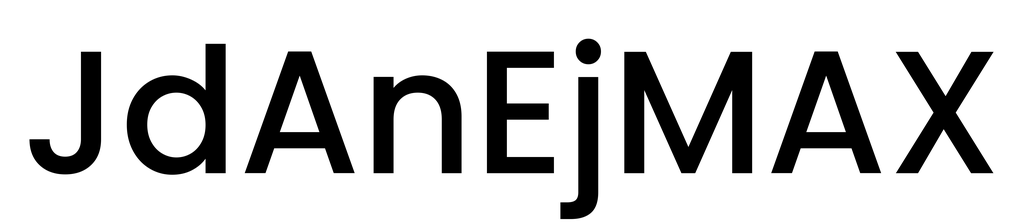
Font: Poppins-Medium